Current action and preconditions to check: trajectory_clear

Your task: For each precondition in the list above, predict whether it will hold at this action.

Consider the current scene as observed from the mobile robot's camera, and analyze the predicted future states of all dynamic agents (e.g., people, animals, vehicles, or any moving entities) within the NEXT SECOND.

IMPORTANT: Only answer "very likely" if you are absolutely certain—based on strong, clear evidence—that a dynamic agent will violate the precondition in the predicted future state. Do NOT answer "very likely" for unlikely, ambiguous, or low-probability risks.

Ask yourself for each precondition: Is there a high probability, with clear and convincing evidence, that the predicted future states of any dynamic agent will interfere with the predicted future state of the currently executing action within the NEXT SECOND, causing that precondition to fail?

Assess the risk level based on these predictions. Use "likely" or "very likely" if motions create a clear risk of interference.

Use "neutral" or "improbable" if agents are nearby but their predicted paths are clearly diverging or non-conflicting.

Failure Risk Categories: "very improbable", "improbable", "neutral", "likely", "very likely"

Answer Format: Output ONLY the probability_of_failure value from these categories: "very improbable", "improbable", "neutral", "likely", "very likely"

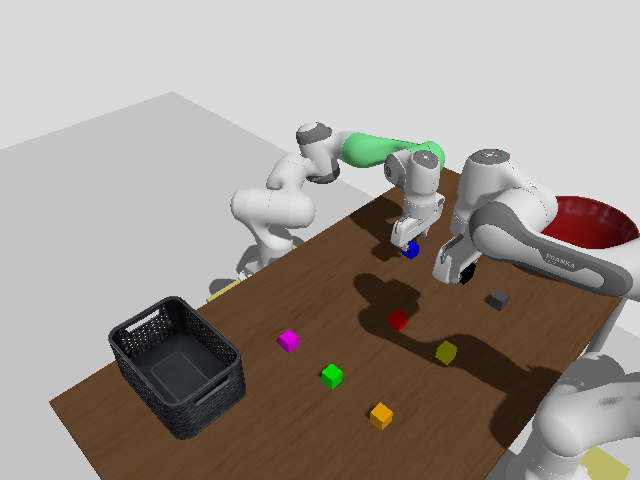

Answer: very improbable